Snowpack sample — Snodgrass Mountain, Crested Butte, Colorado (2/4/25, 12:06 PM MST)
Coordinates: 38.923, -106.968
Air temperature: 35 °F
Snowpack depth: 80 cm
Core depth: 10 cm
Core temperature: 32 °F
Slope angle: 14°, slope face: 78°
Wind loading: low
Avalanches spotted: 0
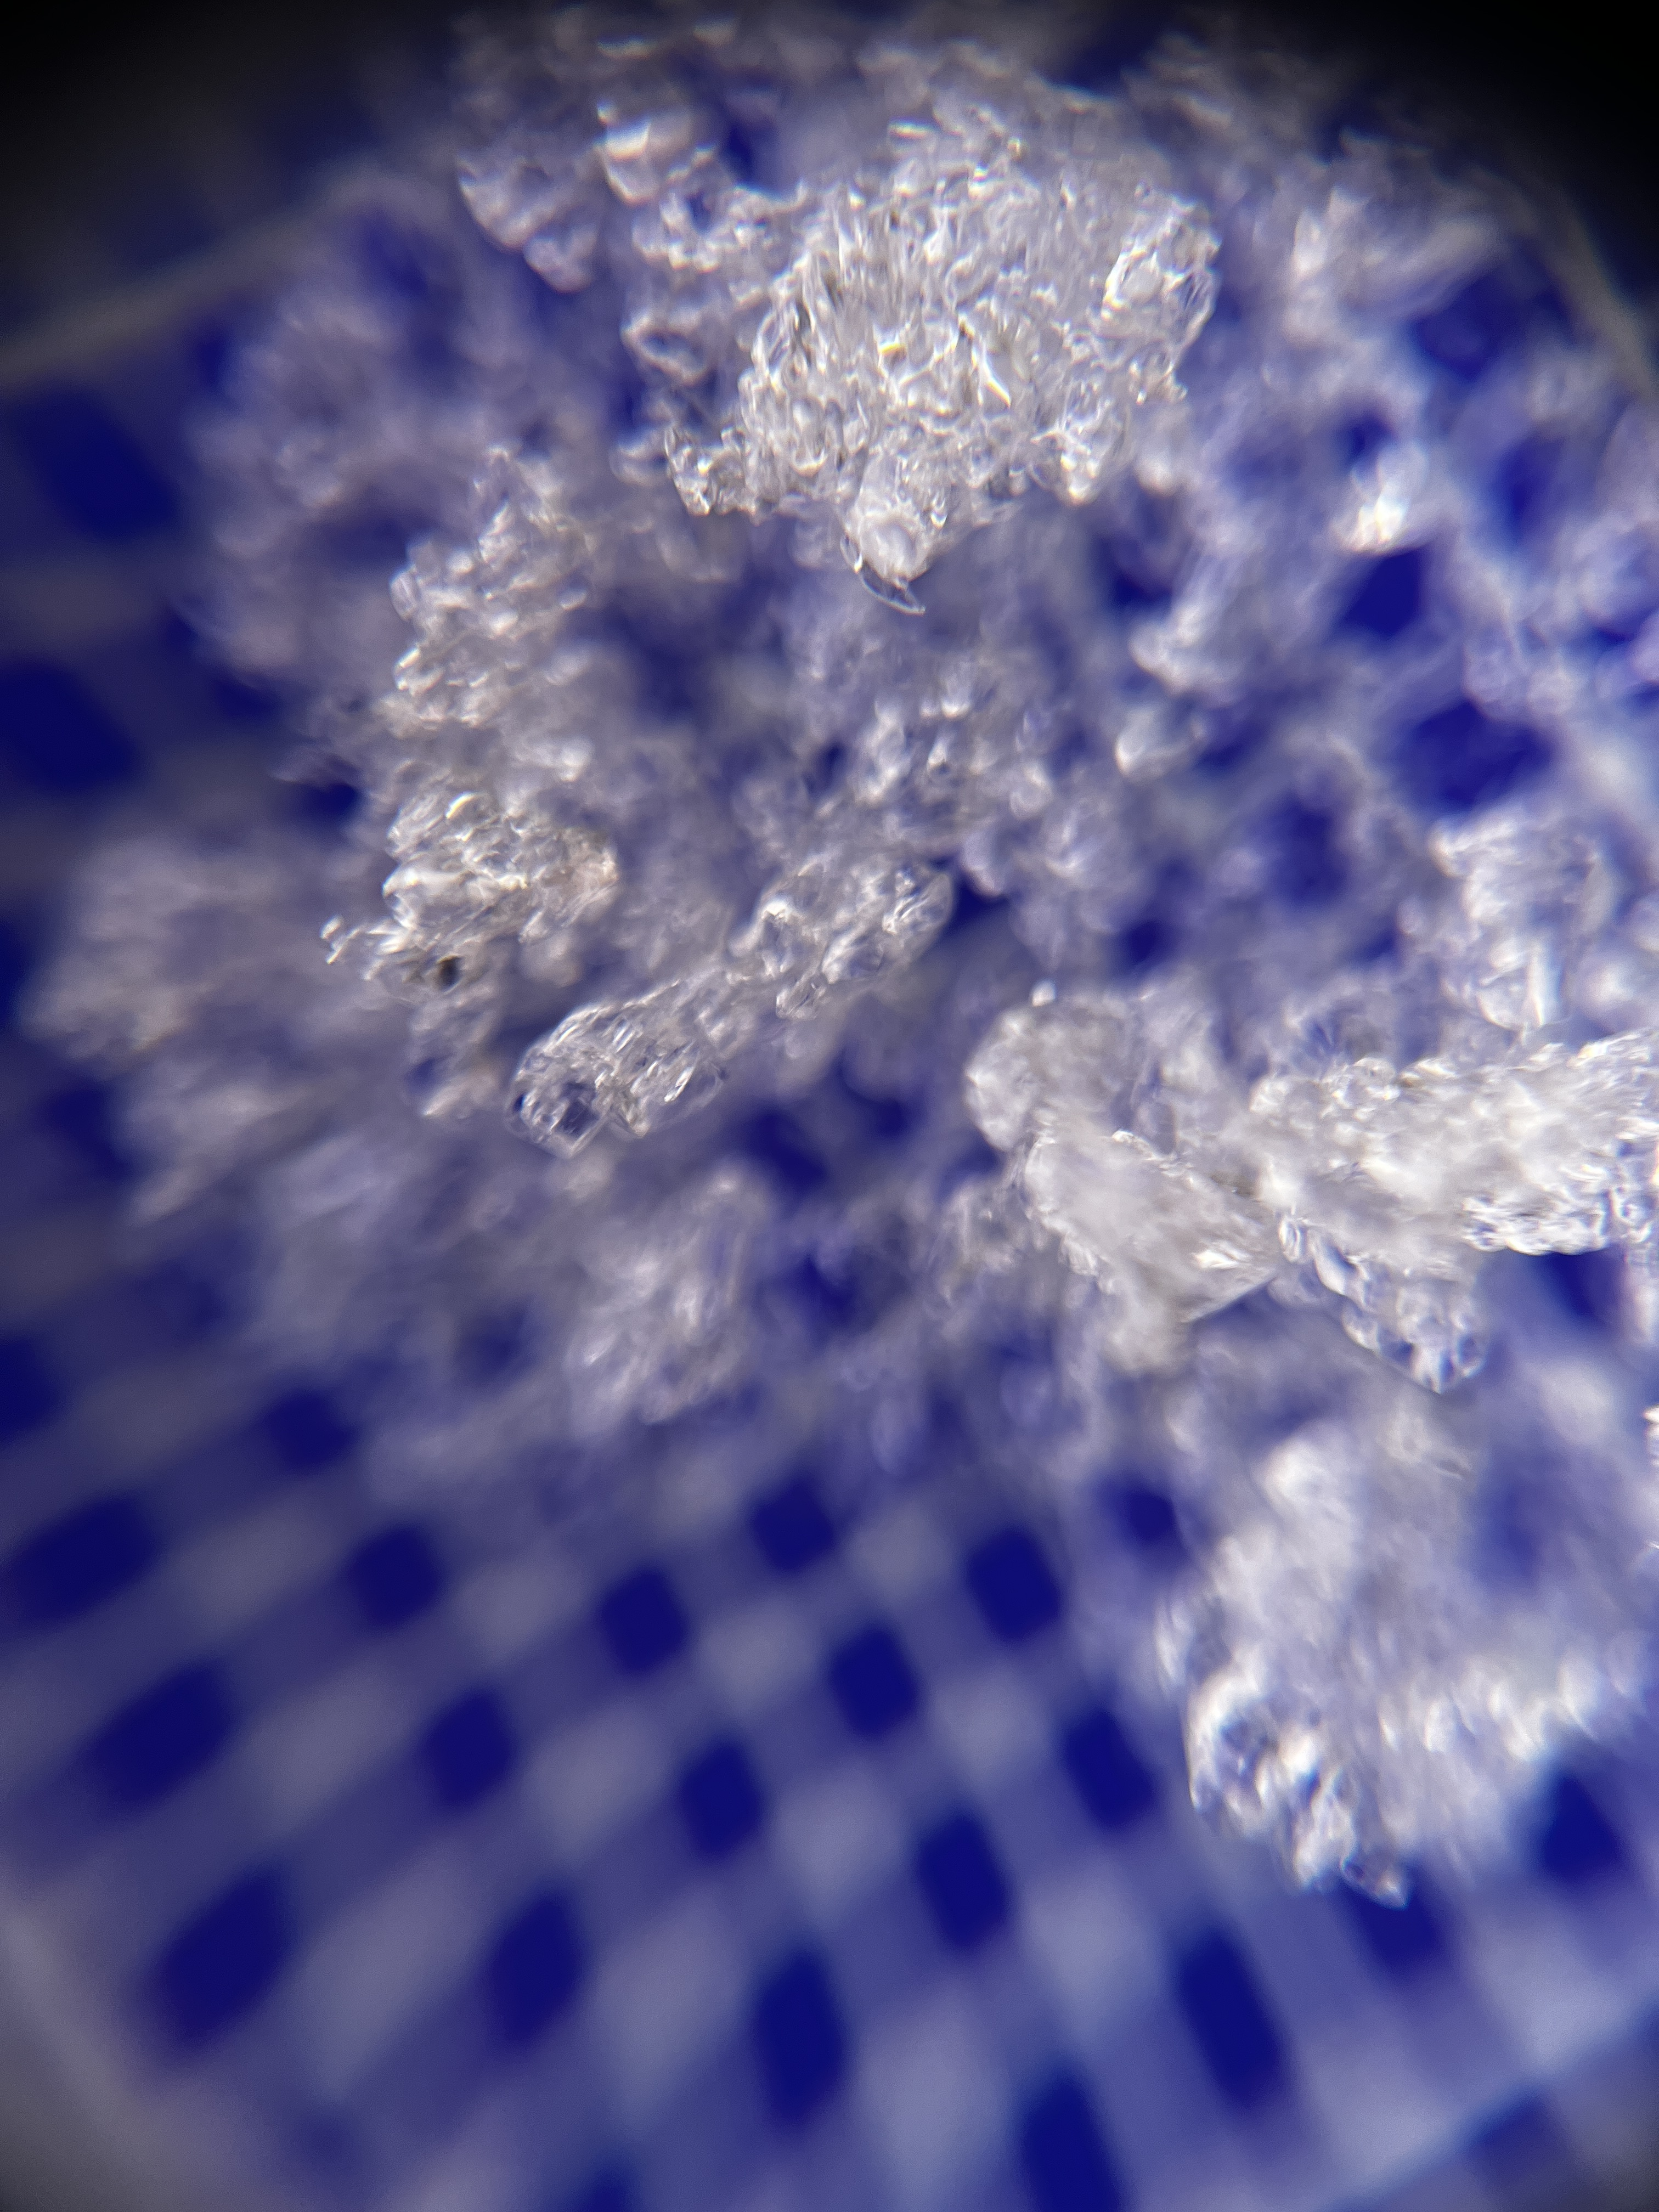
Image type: magnified_profile
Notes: No avalanches nearby, unusually warm weather for the last month reported by residents, Collected 25 yards from treeline